Interaction volume radius: 10 \u00c5
Interaction volume height: 20 \u00c5
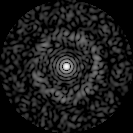
Disorder parameter: 0.8699